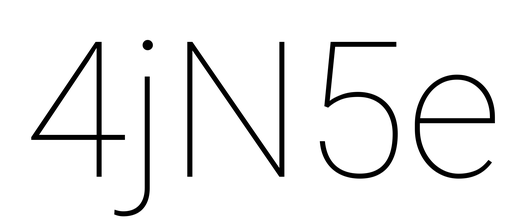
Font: Roboto_Thin